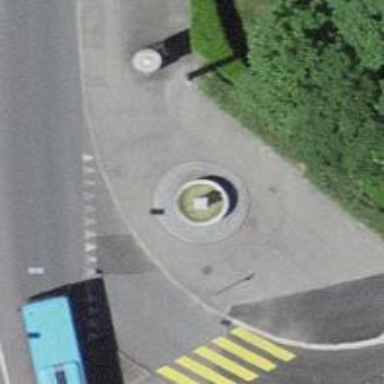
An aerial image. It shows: Fountain.